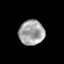
Tissue: prostate
Cell type: T cells
Senescence score: 0.3528
Nuclear area (px): 604
Mean DAPI intensity: 167.536